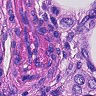
Metastatic tissue present: yes